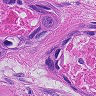
Metastatic tissue present: yes